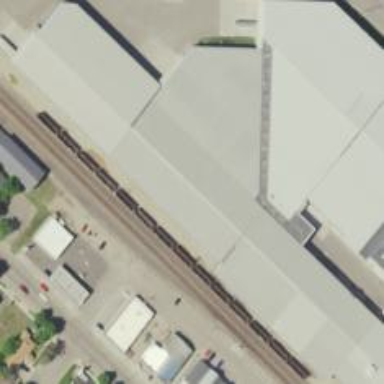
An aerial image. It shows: Warehouse.